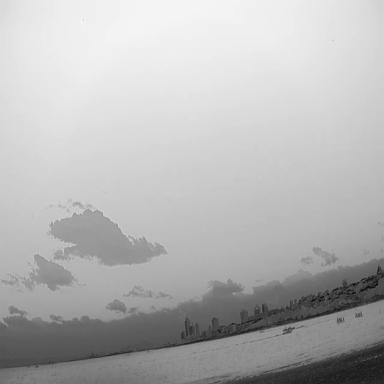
There is a canoe in the infrared image.